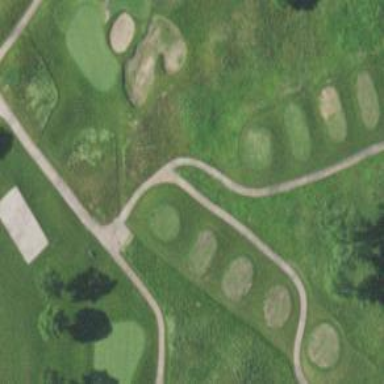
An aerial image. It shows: Serene golf path.